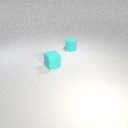
small cyan rubber cube in front of small cyan rubber cylinder